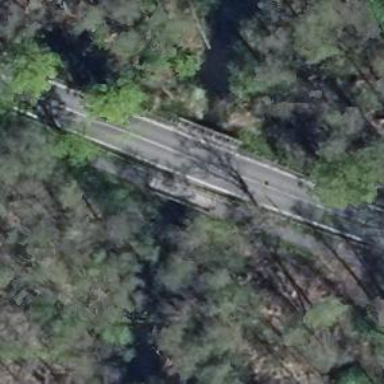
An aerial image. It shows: Asphalt path on bridge.